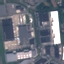
Land use / land cover: Industrial